Question: Is it possible to change the height or style of the header in 'windows-form'.

I did look for the property where I can change the header but didn't found anything.
Is it possible with standard form or by creating own 'custom-control'?
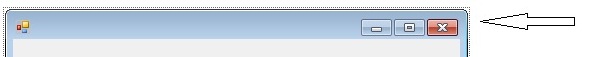
Answer: No, you cannot change the Chrome with WinForms, unless you set the FormBorderStyle to None and implement your own header like a UserControl putting whatever you want there.
Then you will need to implement some basic functionality like moving the form, closing it, etc.